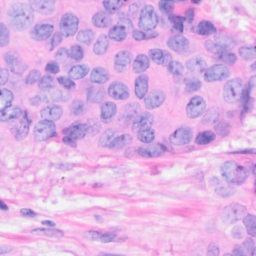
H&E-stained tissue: Breast